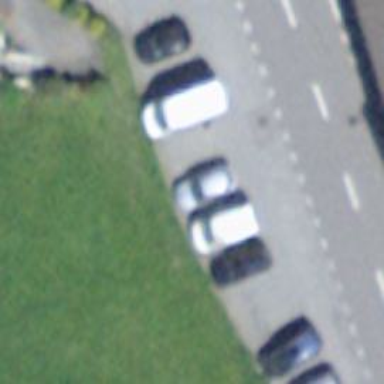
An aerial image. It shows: Parking area with surface.